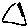
Label: triangle